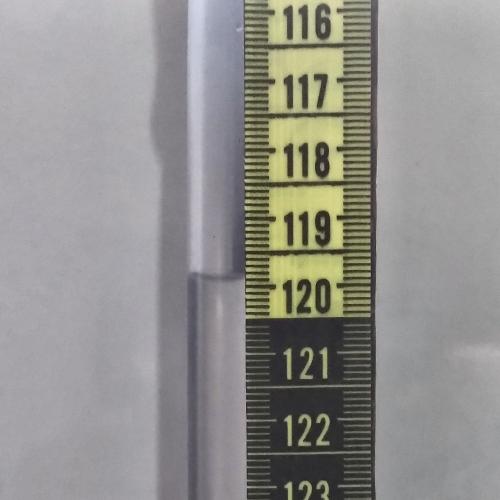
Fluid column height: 119.9 cm